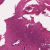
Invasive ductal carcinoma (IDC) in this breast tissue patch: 0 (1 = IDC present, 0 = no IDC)